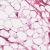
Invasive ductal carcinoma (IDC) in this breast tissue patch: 0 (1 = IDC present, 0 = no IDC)